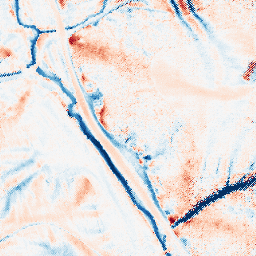
Category: edge_preserving
Decomposition family: median
Decomposition parameters: size: 21
Upsampling method: regularized
Upsampling parameters: scale: 4
lambda_reg: 0.1
Upsampling scale: 4